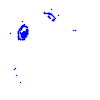
Particle: pion